Question: I have a nested JS array, but i'm unsure how to access the values that I need. In this scenario, I have a "active_district" ID. I want to get an array of all of the schools nested under that district. But that the schools are 3 levels down the array so i'm unsure how to reach them.
My array looks like this:

How can I get an array of these schools?
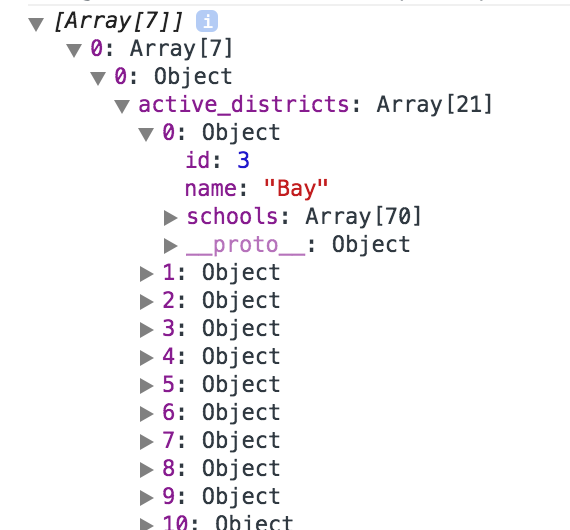
Answer: Divide and conquer: First, get access to the array of districts:
'''
var districts = yourArray[0][0].active_districts;
'''
From your picture, I can see that we want to access index '0' of the topmost array, and index '0' of array. (I don't know , but that's clear from the picture in your question. It's odd to have an array and just always grab the first entry from it.)
Now, find the district you want:
'''
var district;
districts.some(function(d) {
if (d.id === yourDistrictId) {
district = d;
return true; // Stops loop
}
return false;
};
'''
Now, provided 'district' is not 'undefined', the schools are on 'district.schools'.
---
'Array#some''for'